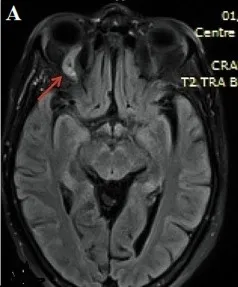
Orbito-cerebral angio magnetic resonance imaging; axial images:. Thrombosis of the right superior ophthalmic vein, with inflammatory infiltrate in the upper right rectus muscle.
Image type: radiology (mri)